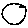
Label: circle